Question: How can I style a mvc3/asp.net DropDownList in css like I can with a text box:
--Site.css - Style for text box--
'''
input[type="text"],
input[type="password"] {
border: 1px solid #93A9C8;
padding: 2px;
font-size: 1em;
color: #444;
width: 200px;
border-radius: 3px 3px 3px 3px;
-webkit-border-radius: 3px 3px 3px 3px;
-moz-border-radius: 3px 3px 3px 3px;
-o-border-radius: 3px 3px 3px 3px;
'''
}
MVC3 Display:

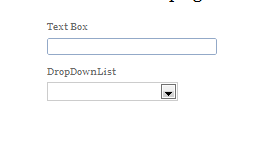
Answer: '''
input[type="text"],
input[type="password"],
select {
border: 1px solid #93A9C8;
padding: 2px;
font-size: 1em;
color: #444;
width: 200px;
border-radius: 3px 3px 3px 3px;
-webkit-border-radius: 3px 3px 3px 3px;
-moz-border-radius: 3px 3px 3px 3px;
-o-border-radius: 3px 3px 3px 3px;
'''
alternatively, you can add a style to the dropdownlist:
'''
@Html.DropDownListFor(m => m.ID, Model.MyList, new { @class="selectStyle" })
'''
so you could do the following in the css:
'''
.selectStyle { /* whatever */ }
'''